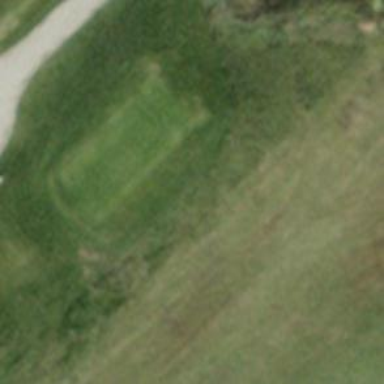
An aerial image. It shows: Grassy area designated as golf tee.